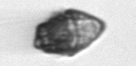
Label: Kryptoperidinium_triquetrum